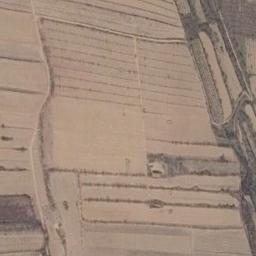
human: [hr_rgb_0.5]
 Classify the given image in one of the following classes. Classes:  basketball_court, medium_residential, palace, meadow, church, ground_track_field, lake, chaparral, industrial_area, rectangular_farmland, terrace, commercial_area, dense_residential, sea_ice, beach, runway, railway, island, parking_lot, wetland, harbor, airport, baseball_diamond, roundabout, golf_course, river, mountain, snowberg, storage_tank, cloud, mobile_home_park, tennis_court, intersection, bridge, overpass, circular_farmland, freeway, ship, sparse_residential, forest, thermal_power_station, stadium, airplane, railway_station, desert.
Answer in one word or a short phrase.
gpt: terrace